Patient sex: F
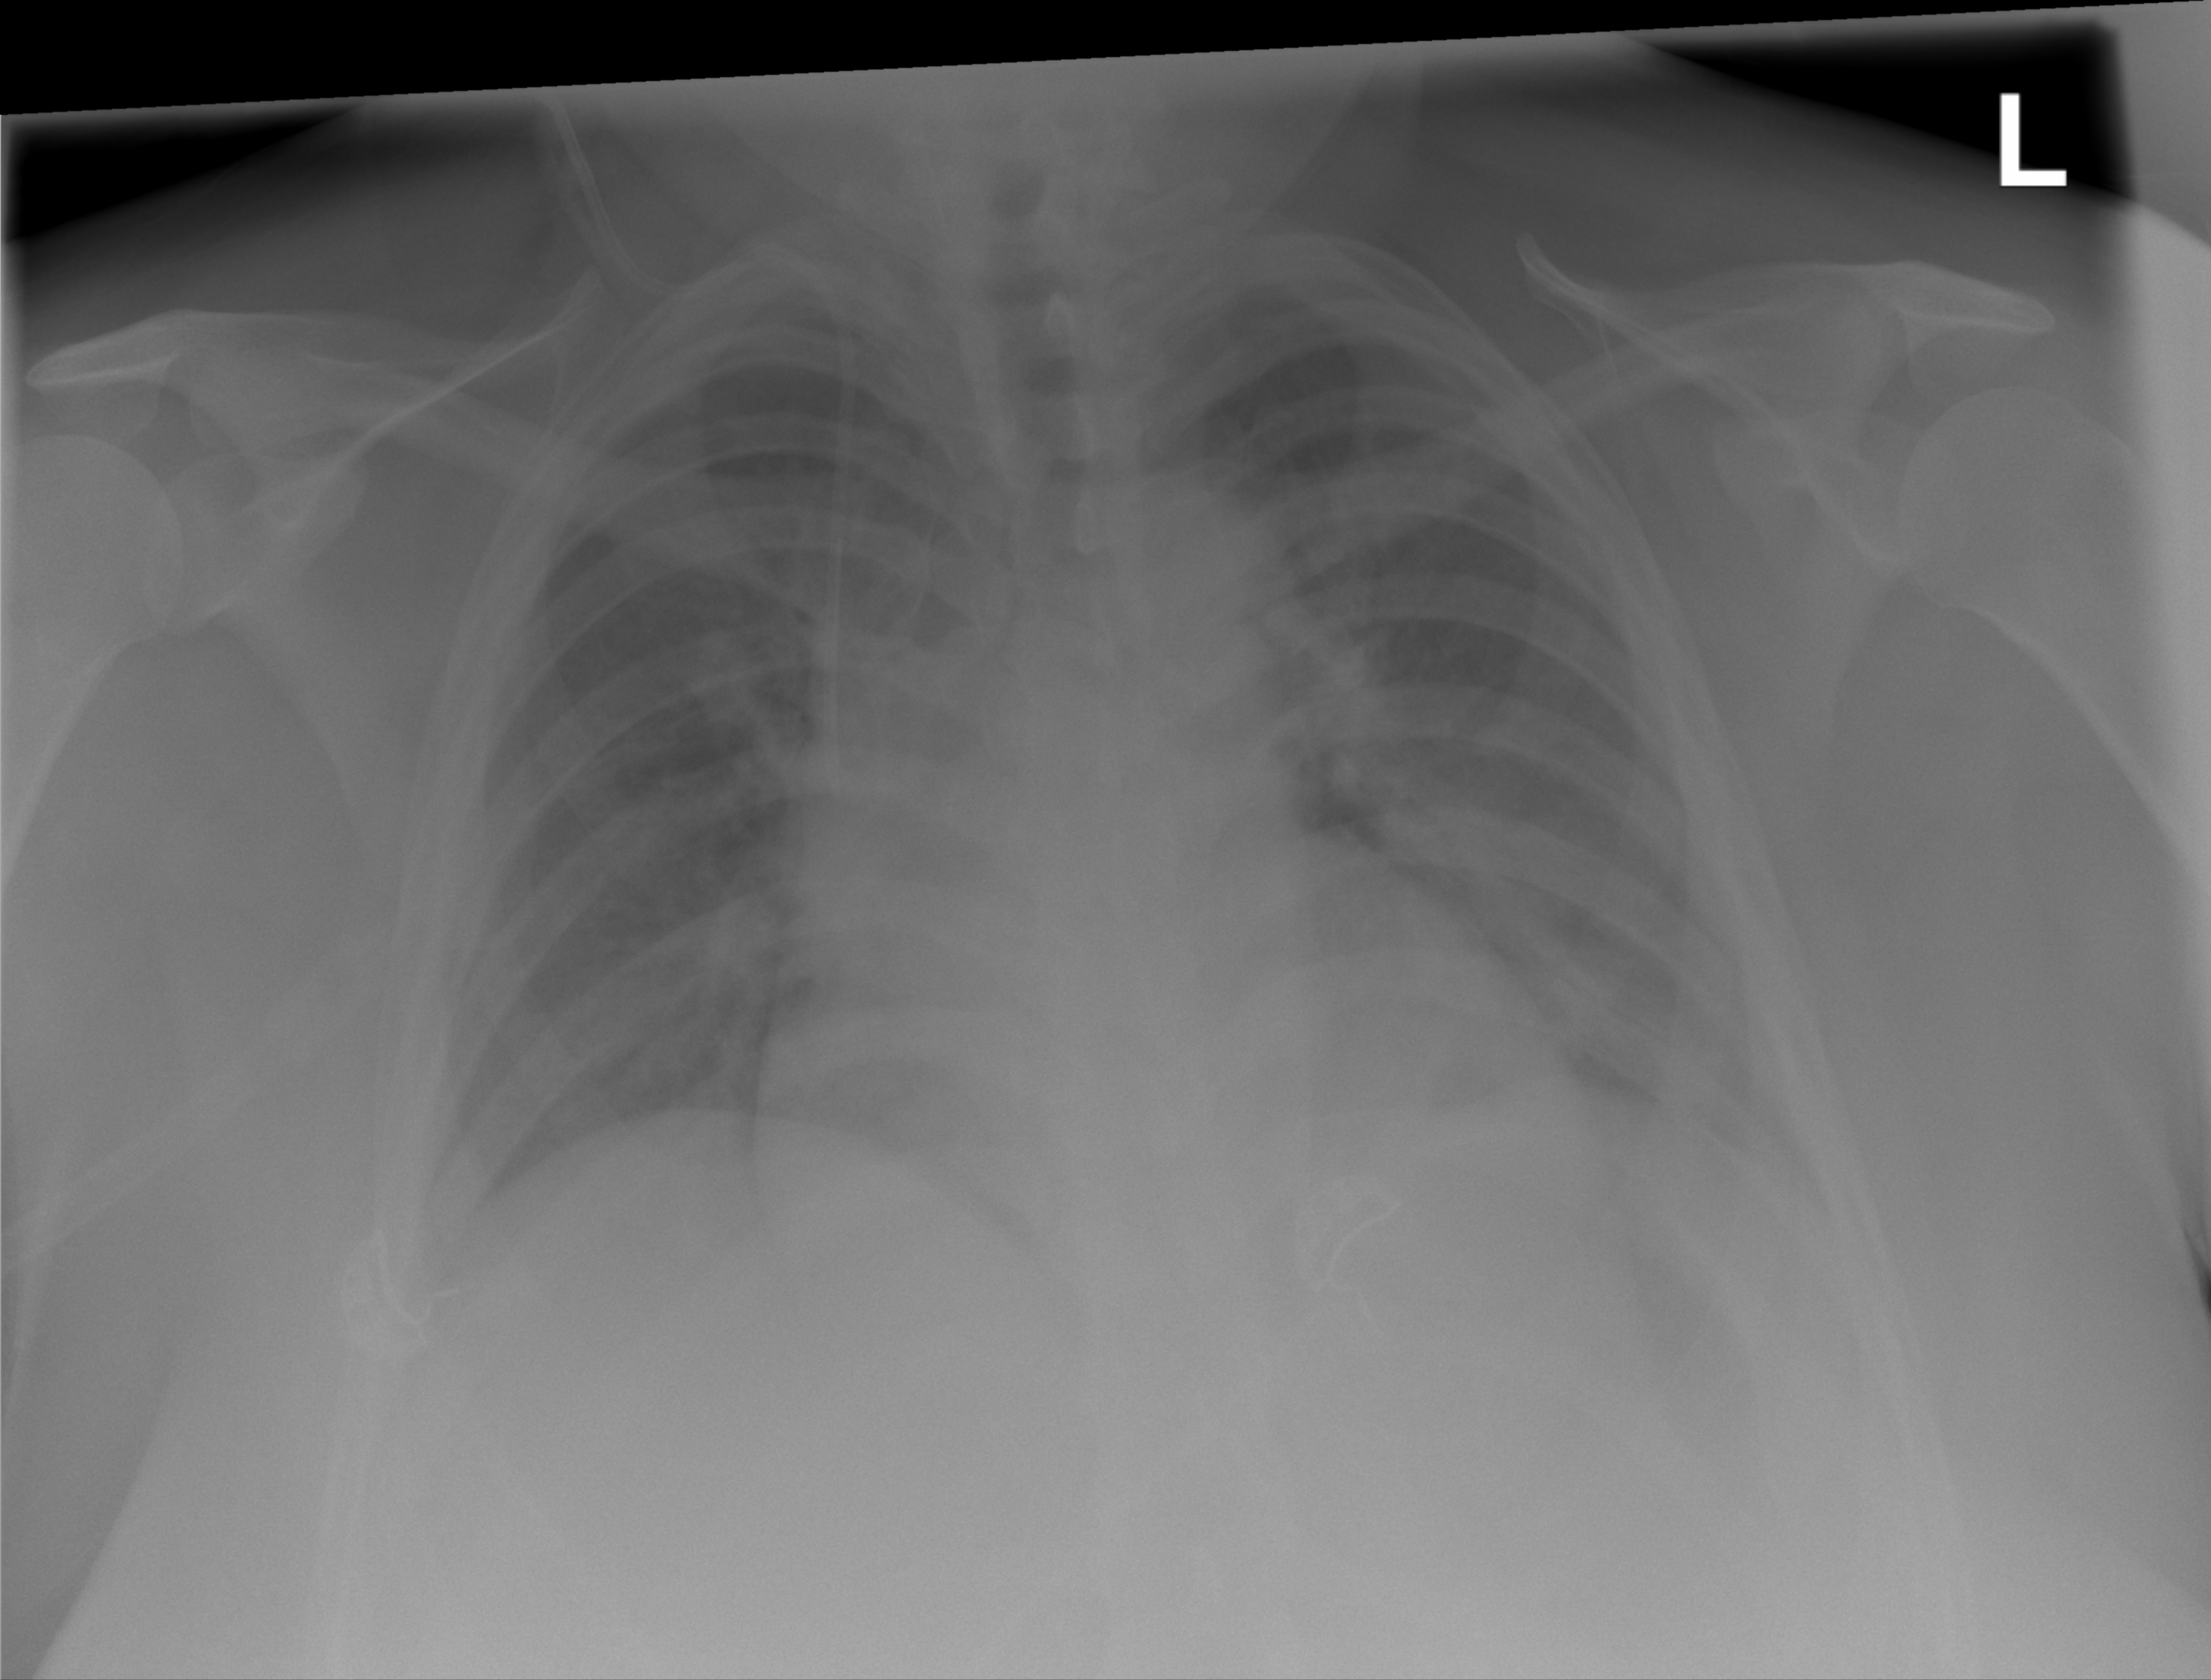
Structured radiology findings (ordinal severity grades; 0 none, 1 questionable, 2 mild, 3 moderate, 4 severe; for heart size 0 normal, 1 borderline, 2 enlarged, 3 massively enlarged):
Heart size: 0
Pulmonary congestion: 0
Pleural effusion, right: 0
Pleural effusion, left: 0
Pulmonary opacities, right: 0
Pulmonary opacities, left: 2
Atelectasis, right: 0
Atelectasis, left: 2